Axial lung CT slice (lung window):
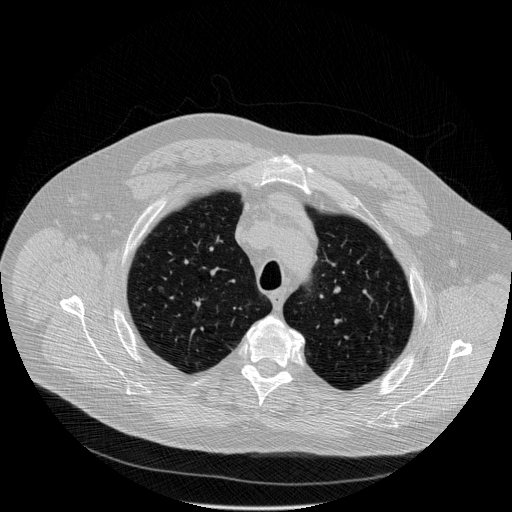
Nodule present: no